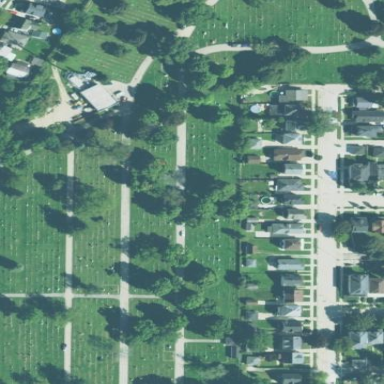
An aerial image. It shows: Cemetery.